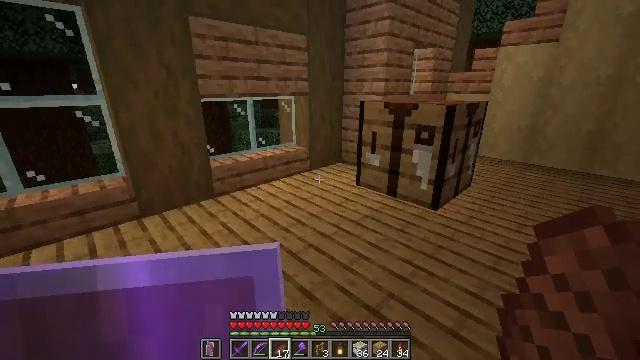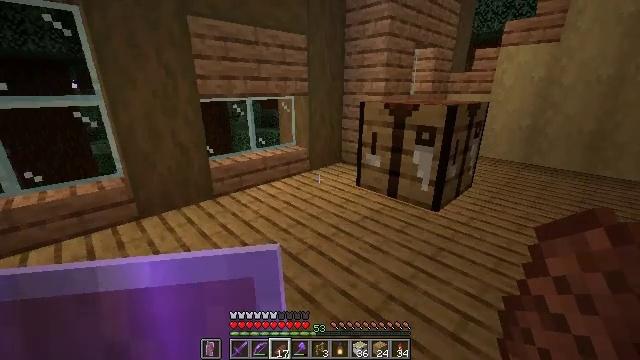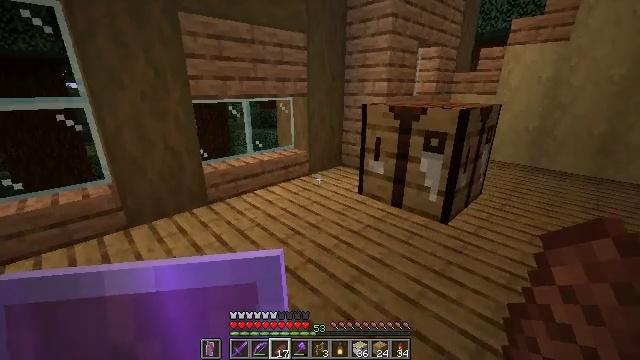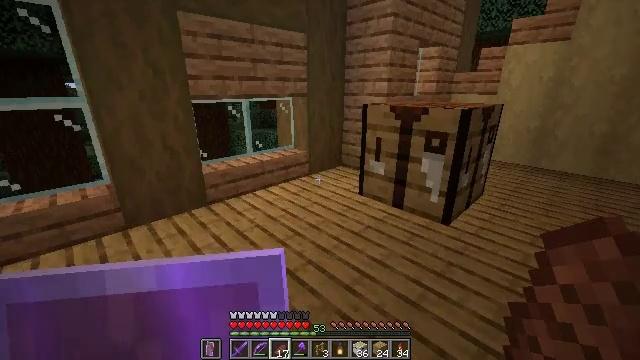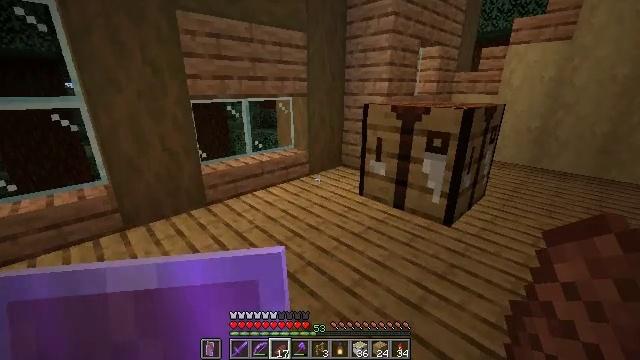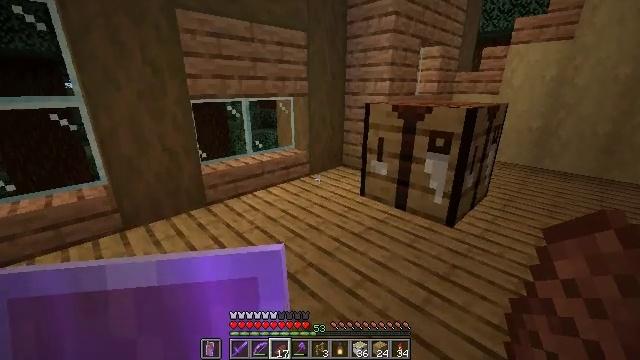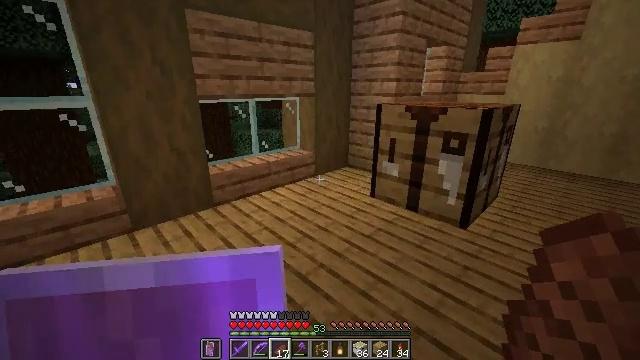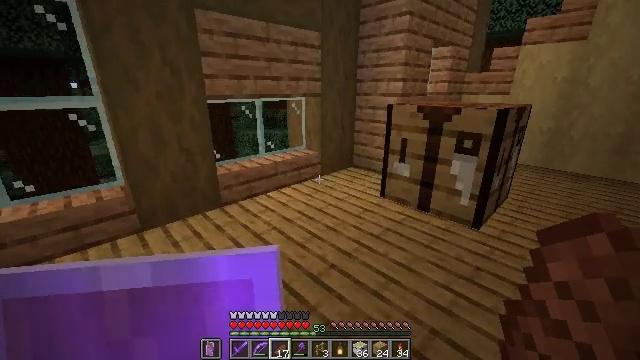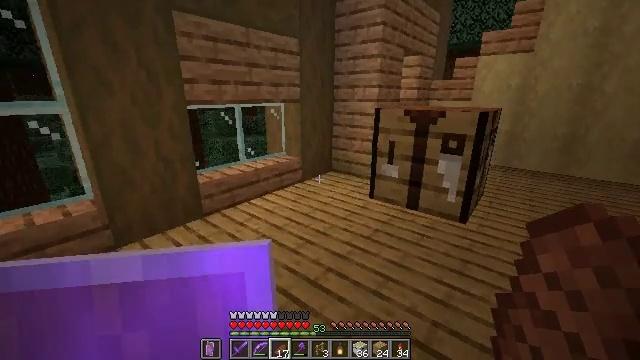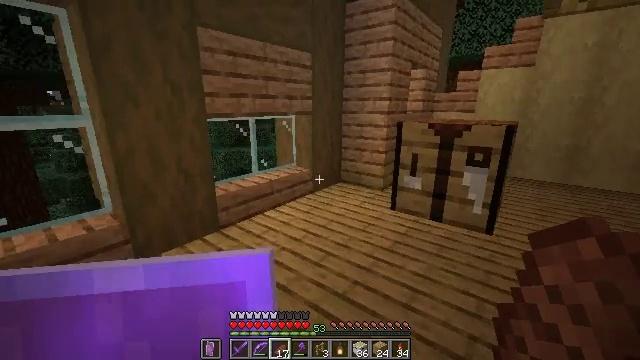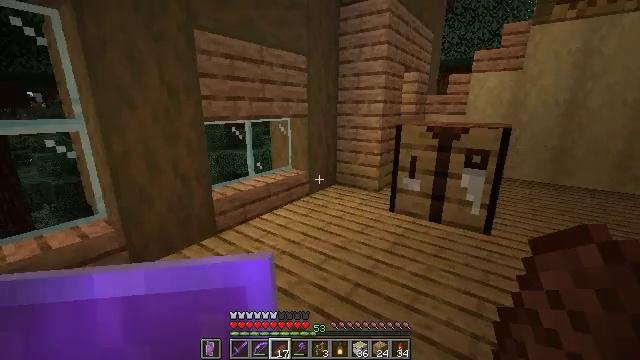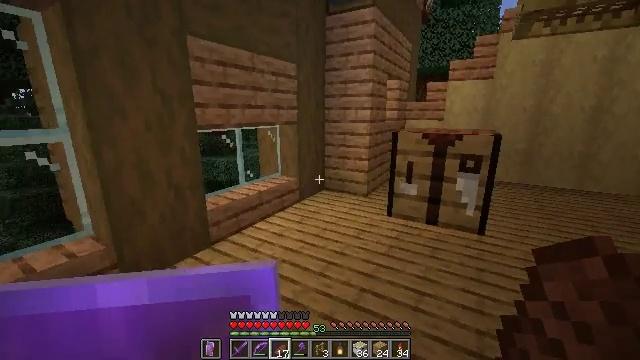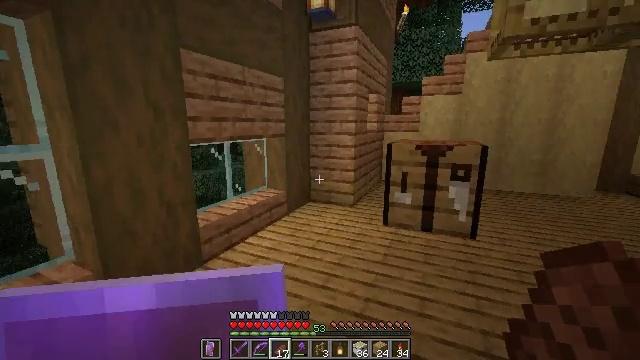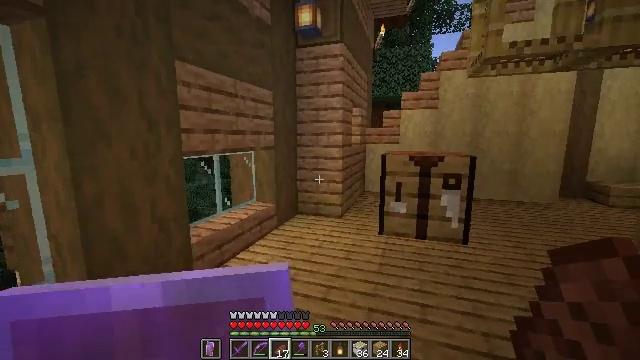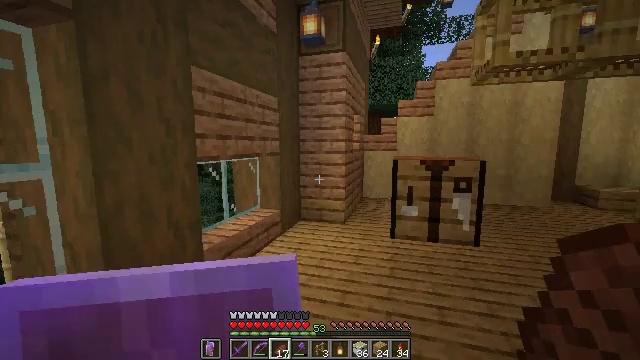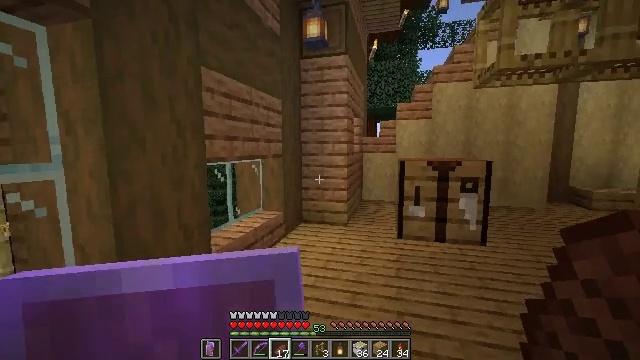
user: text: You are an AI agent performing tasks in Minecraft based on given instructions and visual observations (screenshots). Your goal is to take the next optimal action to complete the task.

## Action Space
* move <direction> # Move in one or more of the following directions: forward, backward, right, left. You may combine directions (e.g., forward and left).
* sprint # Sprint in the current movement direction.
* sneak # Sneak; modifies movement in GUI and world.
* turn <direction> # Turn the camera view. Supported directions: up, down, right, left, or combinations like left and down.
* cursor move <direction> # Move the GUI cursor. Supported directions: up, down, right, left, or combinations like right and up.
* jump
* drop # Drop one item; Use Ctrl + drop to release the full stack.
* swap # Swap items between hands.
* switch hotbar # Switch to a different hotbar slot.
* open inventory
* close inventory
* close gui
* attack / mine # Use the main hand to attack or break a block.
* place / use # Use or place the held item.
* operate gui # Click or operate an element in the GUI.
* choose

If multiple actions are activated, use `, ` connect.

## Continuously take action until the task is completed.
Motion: motion action
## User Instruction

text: Harvest the stripped birch log.
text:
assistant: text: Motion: move forward
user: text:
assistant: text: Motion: no_op
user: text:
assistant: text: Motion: no_op
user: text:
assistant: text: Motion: no_op
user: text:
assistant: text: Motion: move left
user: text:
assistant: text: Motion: move left
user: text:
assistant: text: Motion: move left
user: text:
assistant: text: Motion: move left, turn right and up
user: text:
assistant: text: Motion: move left, turn right and up
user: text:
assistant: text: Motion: move left, turn right
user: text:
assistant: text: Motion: move left, turn right and up
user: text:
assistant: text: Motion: move left, turn right and up
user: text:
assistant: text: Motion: move left, turn right and up
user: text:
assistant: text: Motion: move left, turn right and up
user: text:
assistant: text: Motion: move left, turn right
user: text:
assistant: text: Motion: no_op
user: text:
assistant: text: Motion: turn right
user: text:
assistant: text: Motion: turn right
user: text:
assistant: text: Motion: no_op
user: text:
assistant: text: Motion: no_op
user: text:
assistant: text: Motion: no_op
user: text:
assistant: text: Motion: no_op
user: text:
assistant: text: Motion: no_op
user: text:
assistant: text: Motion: no_op
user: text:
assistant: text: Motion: no_op
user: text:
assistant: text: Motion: no_op
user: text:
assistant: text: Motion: no_op
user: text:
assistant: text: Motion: no_op
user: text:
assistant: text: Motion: no_op
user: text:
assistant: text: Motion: no_op